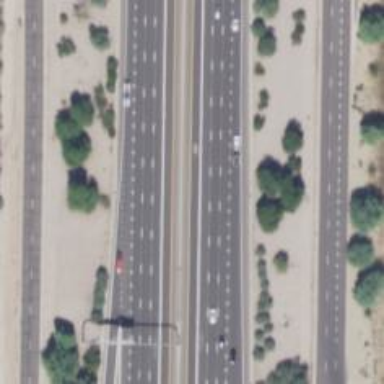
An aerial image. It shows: Motorway junction.